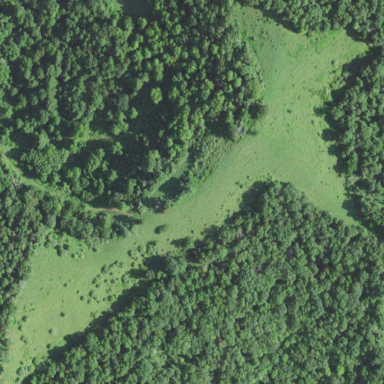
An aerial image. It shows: Beautiful meadow.